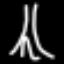
Label: The Eiffel Tower